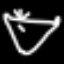
Label: diamond